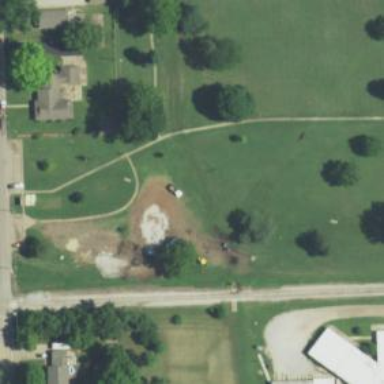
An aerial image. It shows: Disc golf course for leisure activity.